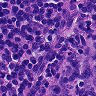
Metastatic tissue present: no